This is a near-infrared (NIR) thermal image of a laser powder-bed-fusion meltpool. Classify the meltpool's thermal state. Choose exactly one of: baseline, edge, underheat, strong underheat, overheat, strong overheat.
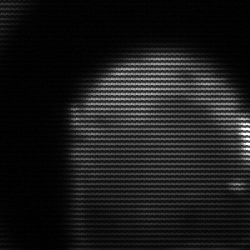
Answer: edge